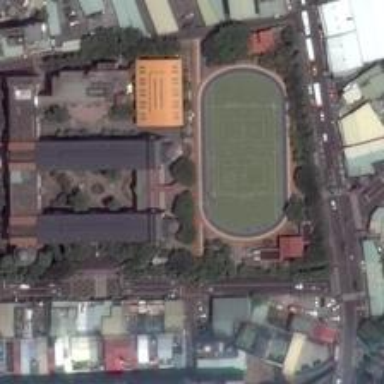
The buildings in this block are rich in colours while the block owns a fully equiped exercise yard .